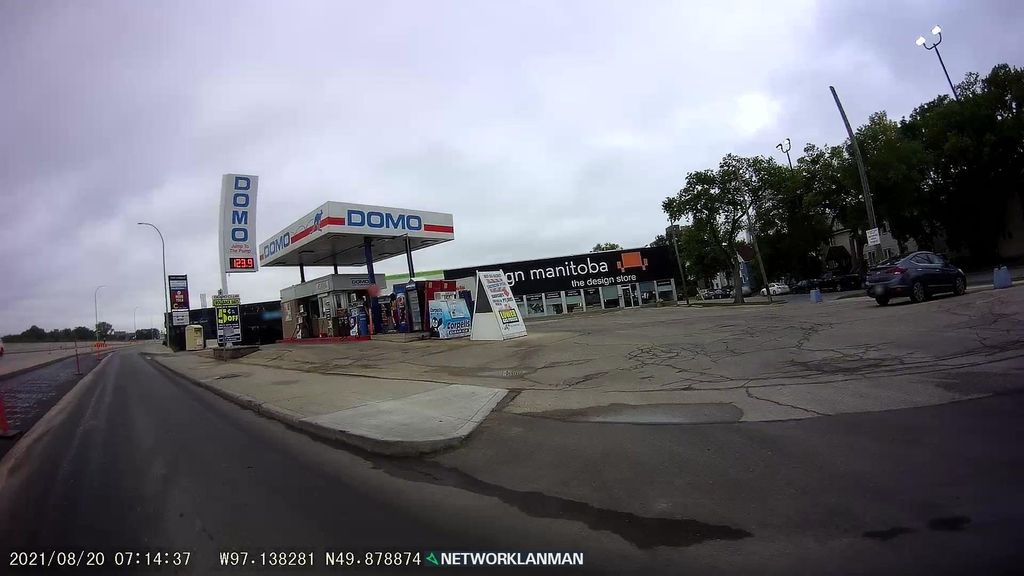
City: winnipeg